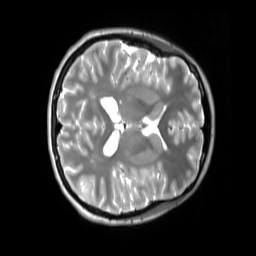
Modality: T2w
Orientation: axial
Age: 22
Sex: female
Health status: ill
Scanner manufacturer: siemens
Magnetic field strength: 3 T
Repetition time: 2.8 s
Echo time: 0.326 s